Question: I would like to extend the volume "control".
Expand with my new "line" to add (also a volume slider);
How can i do that?

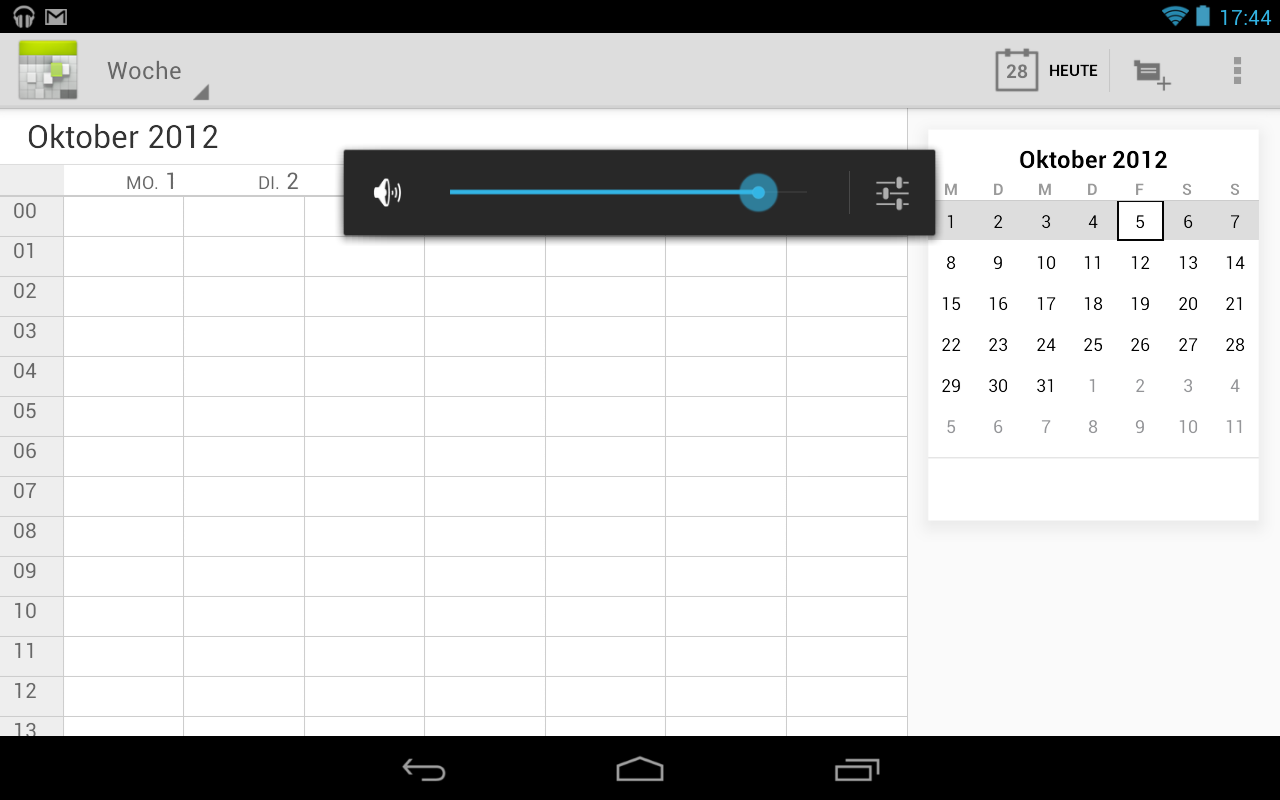
Answer: There is a class in the android.view package called VolumnePanel that inflates the volume_adjust_item.xml resource. You can find the VolumePanel.java in /sources/android-/android/view and the volume_adjust_item.xml in /platforms/android-/data/res/layout.
Best of luck.